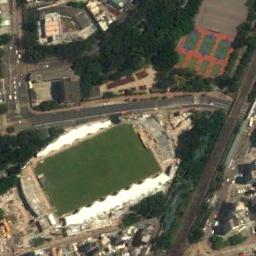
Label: stadium